Question: Ever since the bashing of Java not being secure, Java Webstart security features are getting tighter and tighter. i'm using java 1.8u20.
At the moment my application is missing some security check and thus doesn't show the tickbox as it is shown below.

I'm kind of tired of not knowing what popups and their variations are possible.
Does Oracle have a flowchart stating what Popups happen and when tickboxes dissapear for which reason?
Or even a log file where all security checks are logged, so you can actually find out where Webstart is seeing an error?
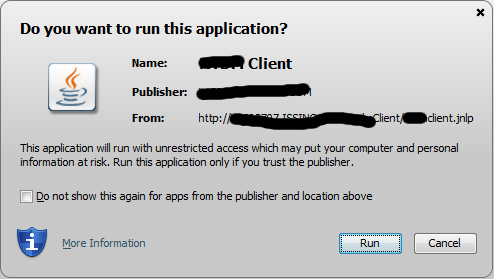
Answer: Yes, the <URL>, but a self-signed certificate may be an usage alternative.